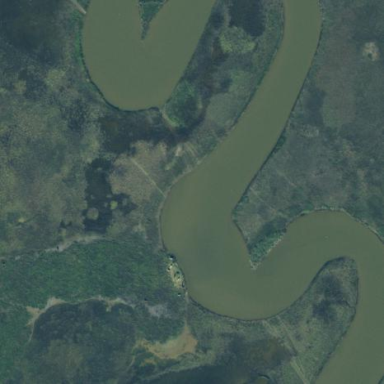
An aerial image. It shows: River flowing through natural landscape.